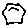
Label: hexagon